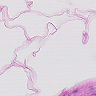
Metastatic tissue present: no